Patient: sex M, age 60
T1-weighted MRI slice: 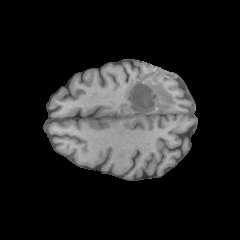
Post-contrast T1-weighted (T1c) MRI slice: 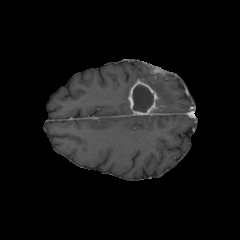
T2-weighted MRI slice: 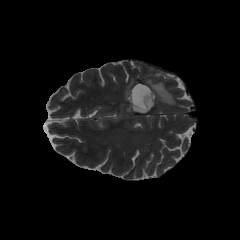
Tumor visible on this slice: yes
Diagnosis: Glioblastoma, IDH-wildtype
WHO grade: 4